Interaction volume radius: 10 \u00c5
Interaction volume height: 20 \u00c5
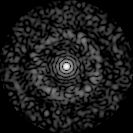
Disorder parameter: 0.8486